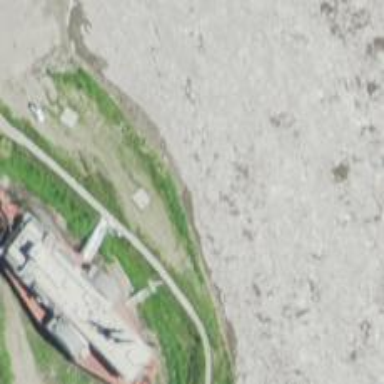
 known as protected site and tourism attraction."